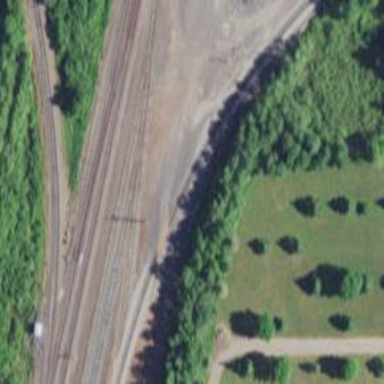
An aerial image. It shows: Railway level crossing.